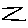
Label: zigzag